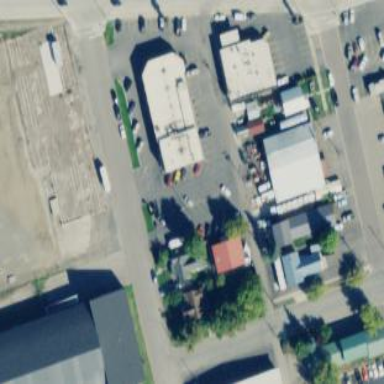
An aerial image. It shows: Retail area.